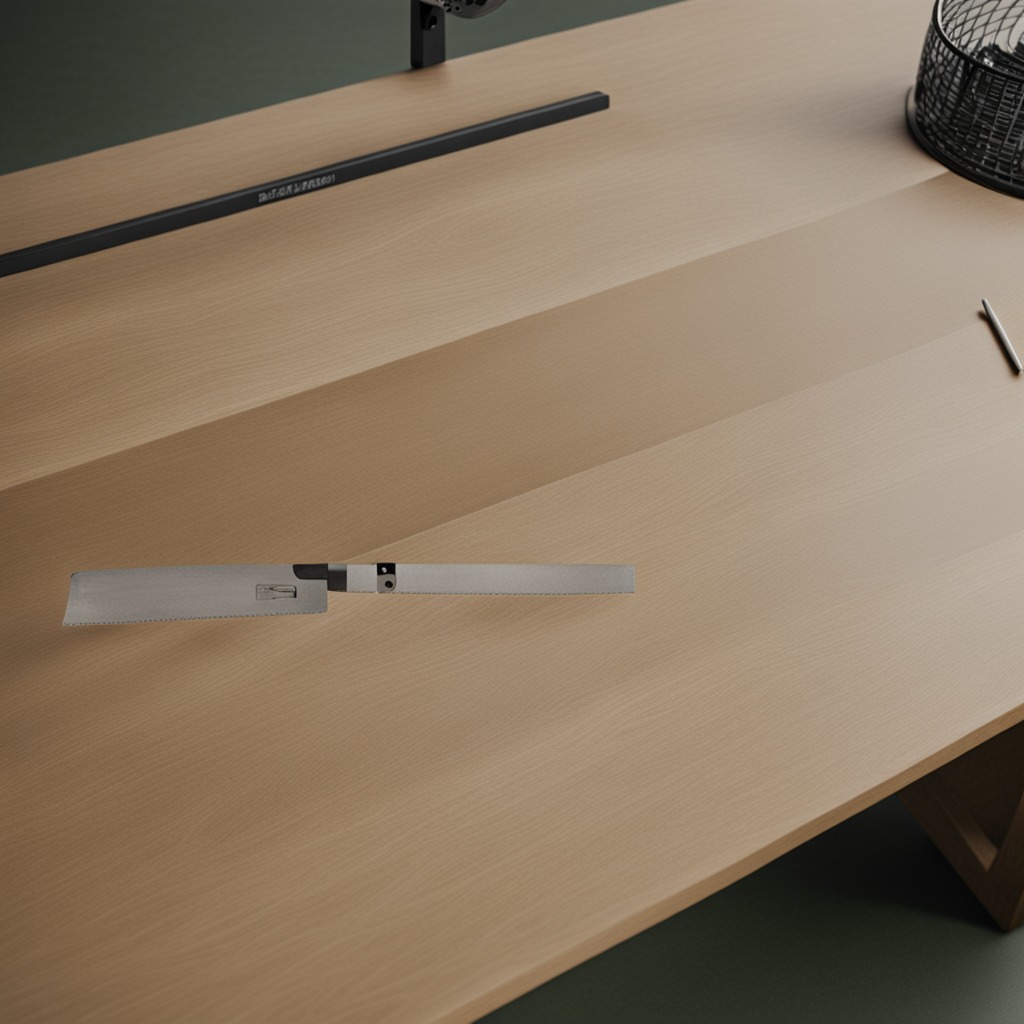
A handheld metal saw is lying on a workbench inside a coastal fishing gear workshop.